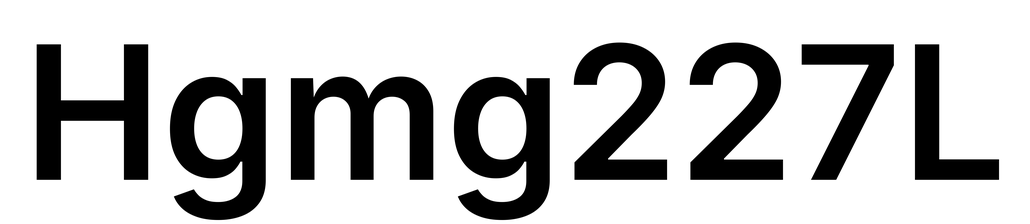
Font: Inter_SemiBold